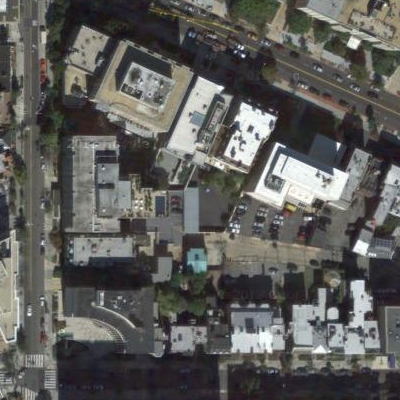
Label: Industry